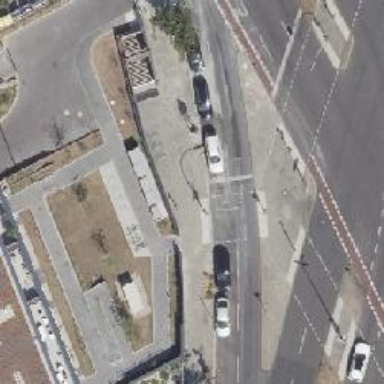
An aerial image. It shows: Footway crossing equipped with traffic signals.